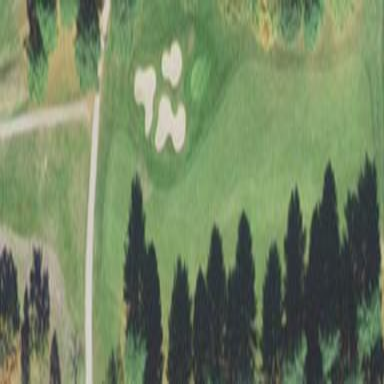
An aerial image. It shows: Golf fairway surrounded by grass.